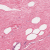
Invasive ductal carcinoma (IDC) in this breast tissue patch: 0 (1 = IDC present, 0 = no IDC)